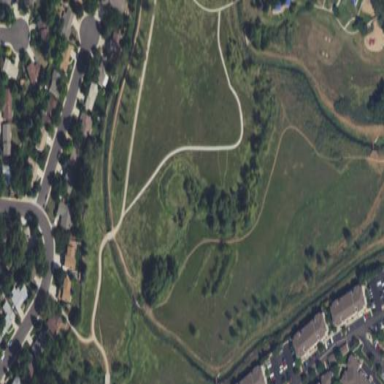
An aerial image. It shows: Recreation ground designated as nature reserve.